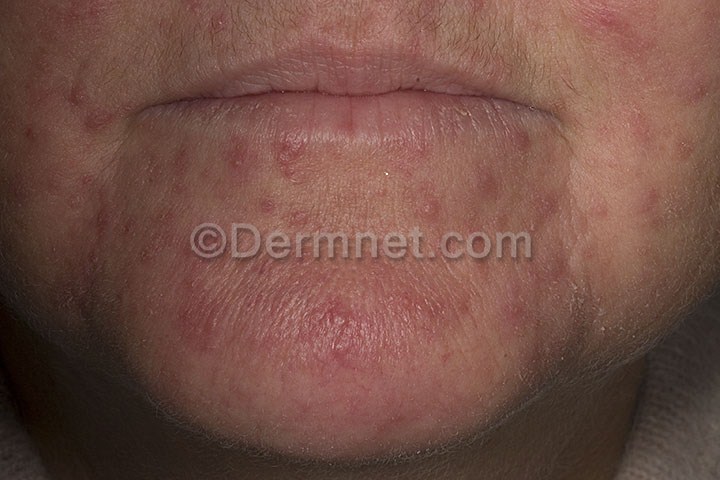
Disease: Acne and Rosacea Photos